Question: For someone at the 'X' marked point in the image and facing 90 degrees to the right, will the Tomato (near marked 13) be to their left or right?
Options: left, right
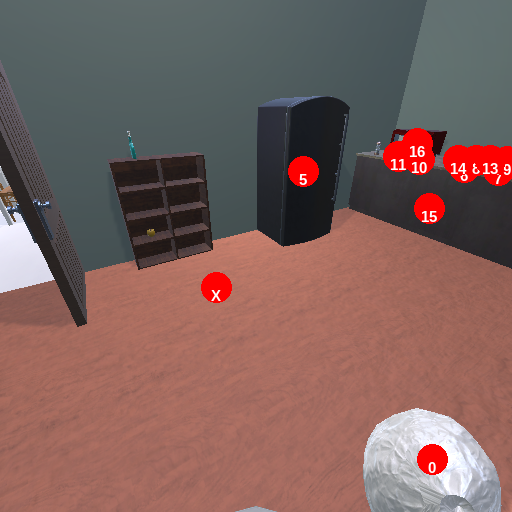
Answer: left